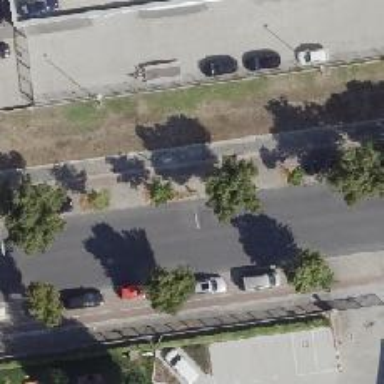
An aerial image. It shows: There is parking obstacle present in the area.